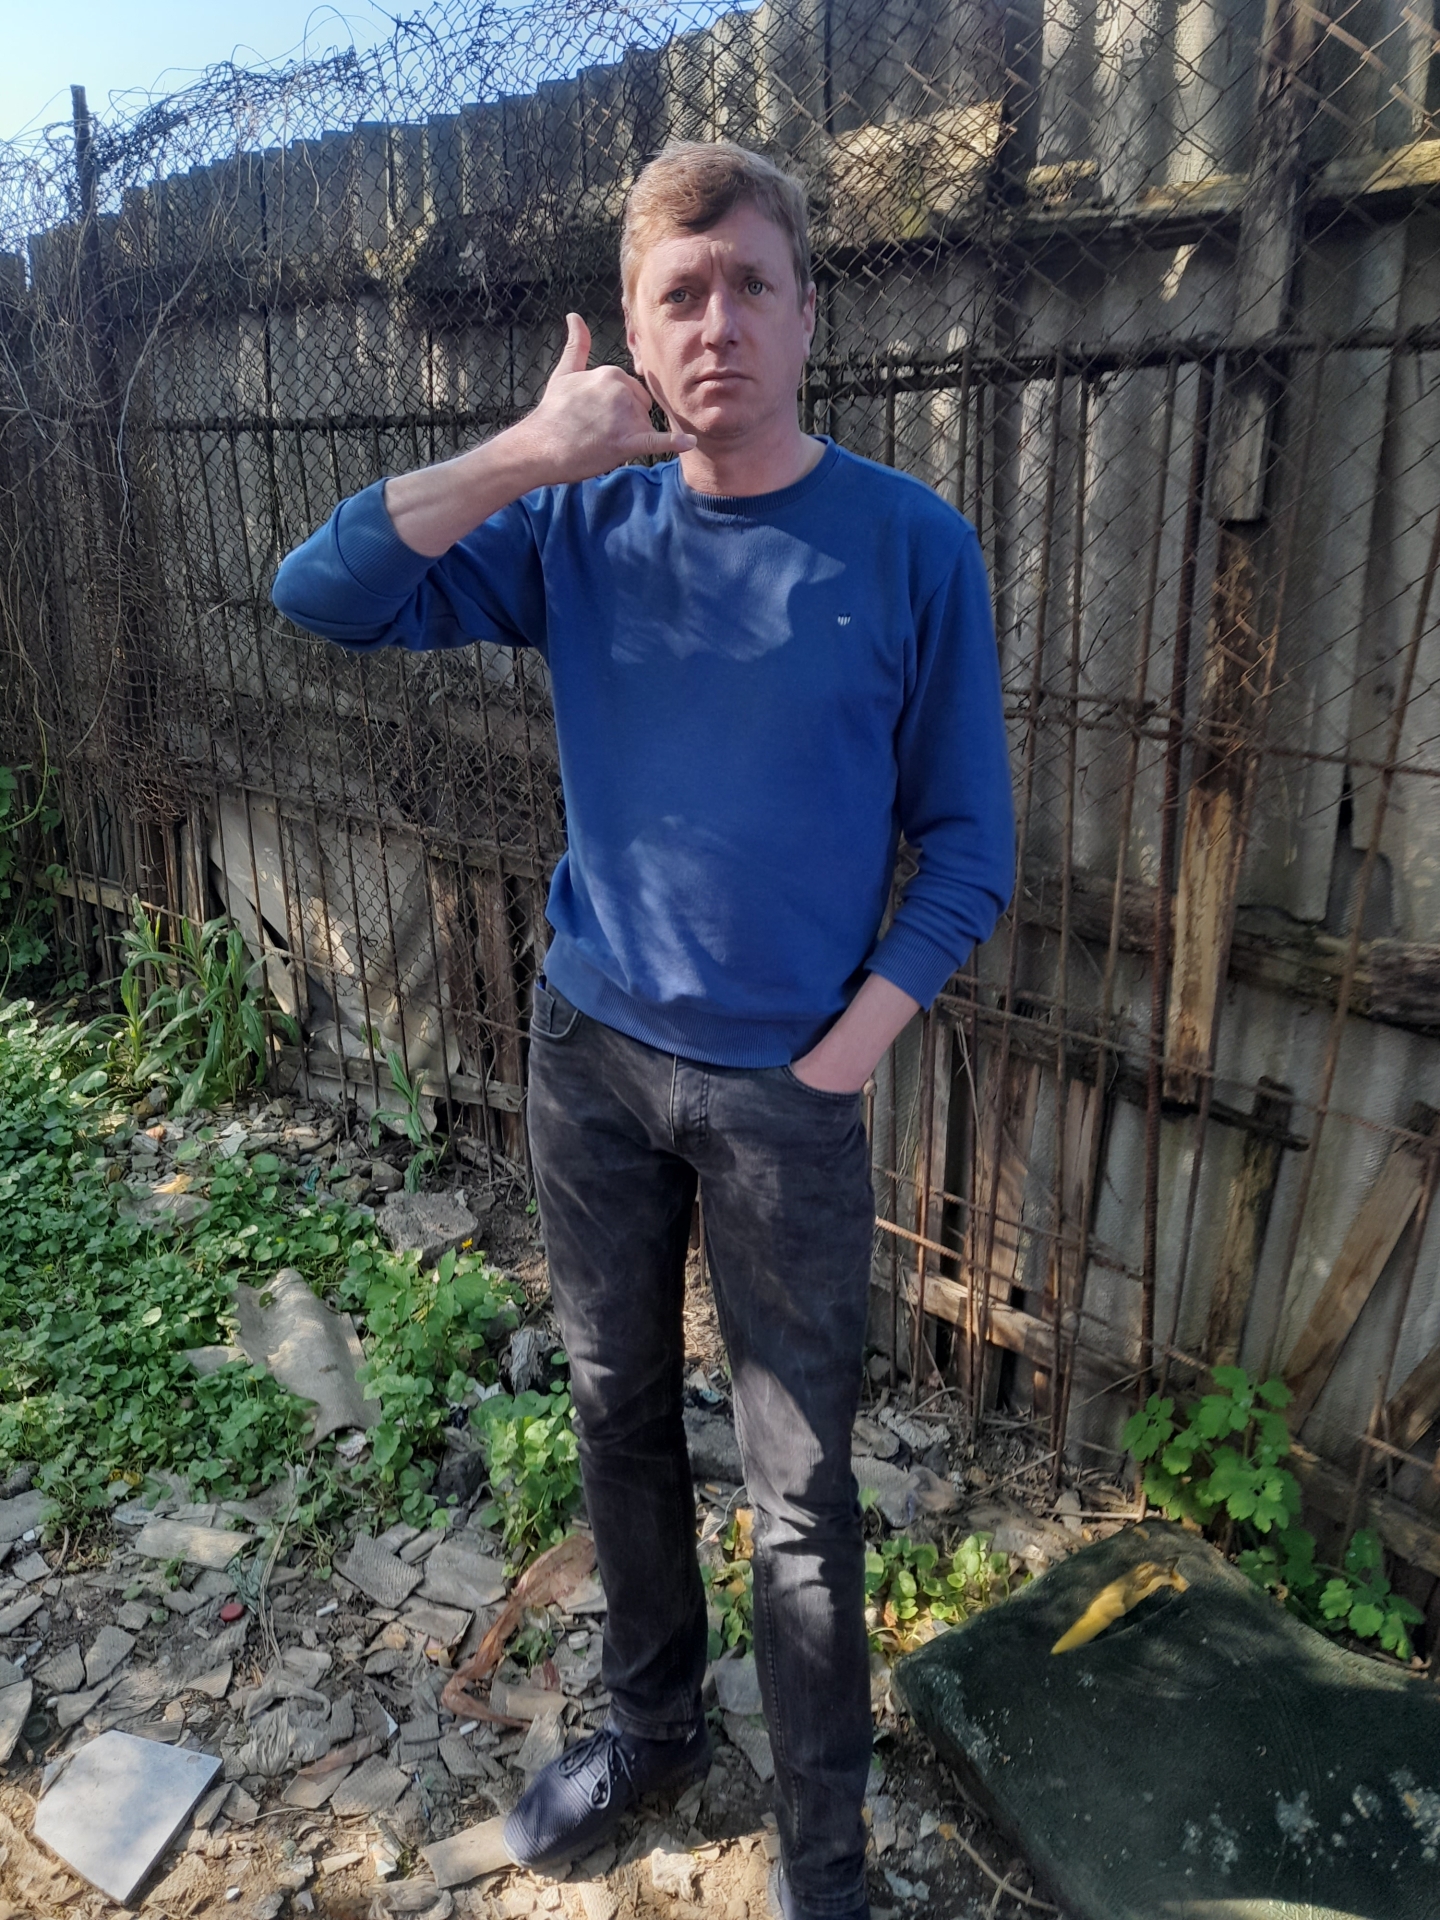
Label: clear